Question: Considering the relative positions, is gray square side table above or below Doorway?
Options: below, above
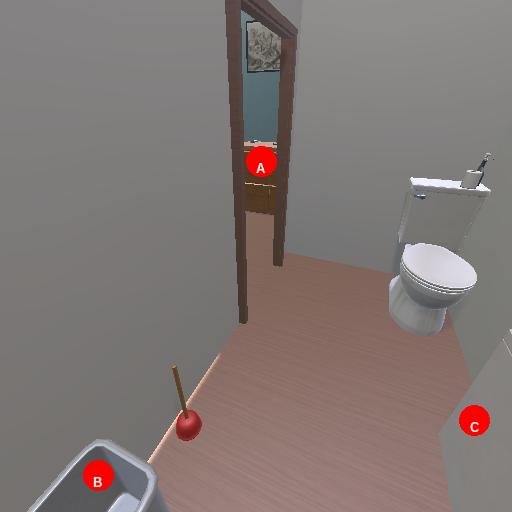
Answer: below